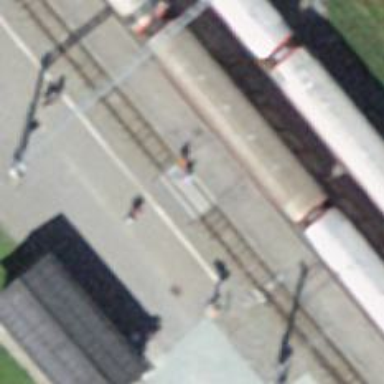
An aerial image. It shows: Narrow-gauge railway siding with contact lines for electrification.